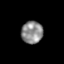
Tissue: skin
Cell type: Epithelial cells
Senescence score: 0.2781
Nuclear area (px): 476
Mean DAPI intensity: 139.319